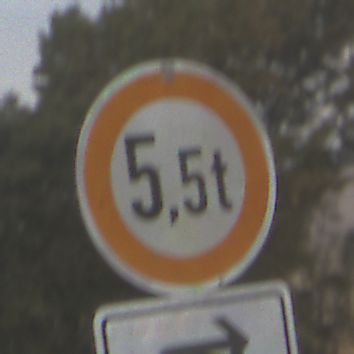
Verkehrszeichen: TatsaechlicheMasse
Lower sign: RichtungsangabeDurchPfeile5
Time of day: MorningAfternoon
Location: Outdoor (Nature)
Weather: Overcast
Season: NotSpecified
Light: Natural